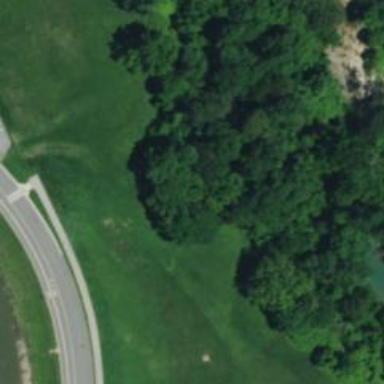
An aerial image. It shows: Disc golf hole.